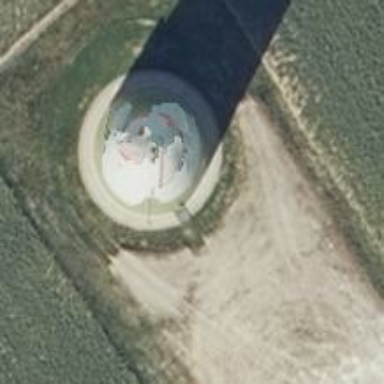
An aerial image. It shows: Wind generator powered by horizontal-axis wind turbine.